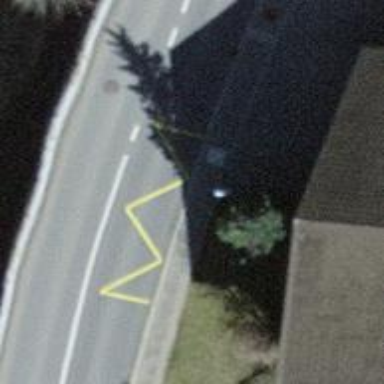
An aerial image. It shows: Bus stop with platform for public transport.